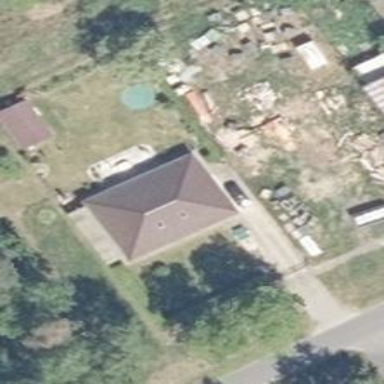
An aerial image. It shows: Gabled roof on residential building.